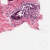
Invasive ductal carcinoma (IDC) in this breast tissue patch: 0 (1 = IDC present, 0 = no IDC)